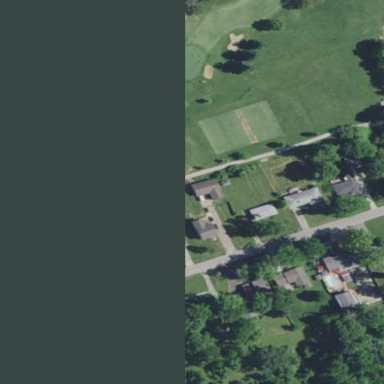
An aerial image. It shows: Grassy area used as driving range for golf.